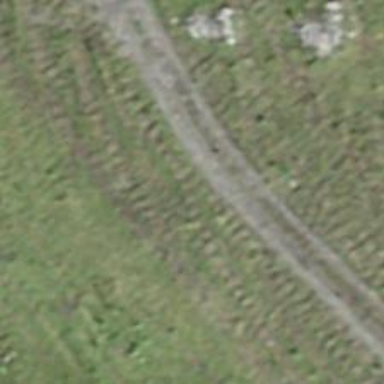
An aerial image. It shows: Track with grade 5 tracktype.